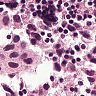
Metastatic tissue present: yes